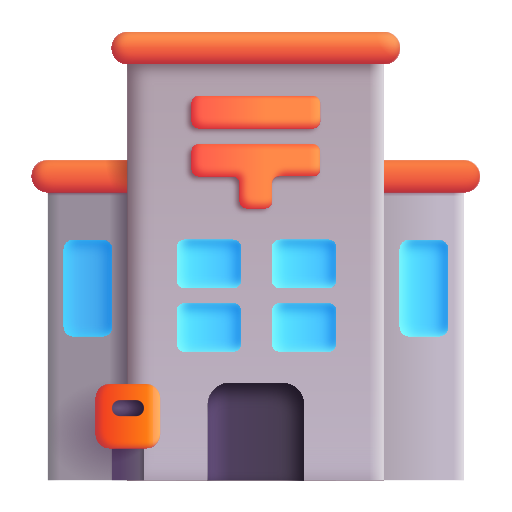
japanese post office color